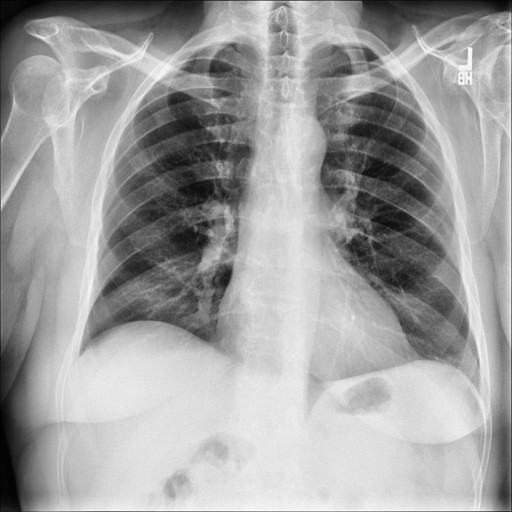
Finding: NORMAL